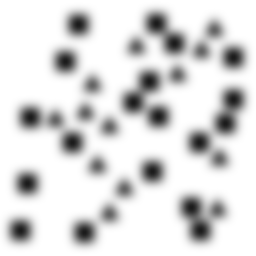
Squares: 19
Triangles: 13
Stars: 0
Total shapes: 32